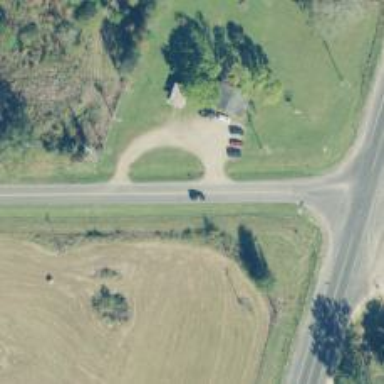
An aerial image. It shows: Secondary road.